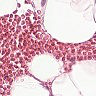
Metastatic tissue present: no